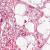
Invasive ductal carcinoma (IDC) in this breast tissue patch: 0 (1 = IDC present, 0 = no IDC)